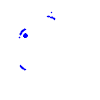
Particle: pion